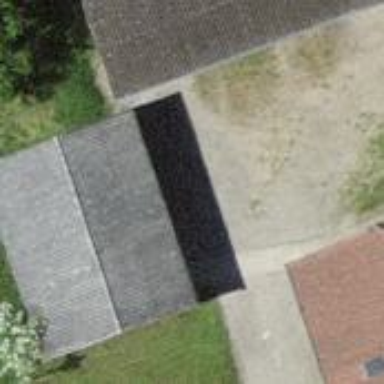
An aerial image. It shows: Garage building.